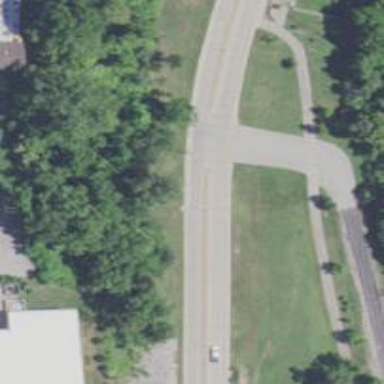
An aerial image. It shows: Secondary link road.